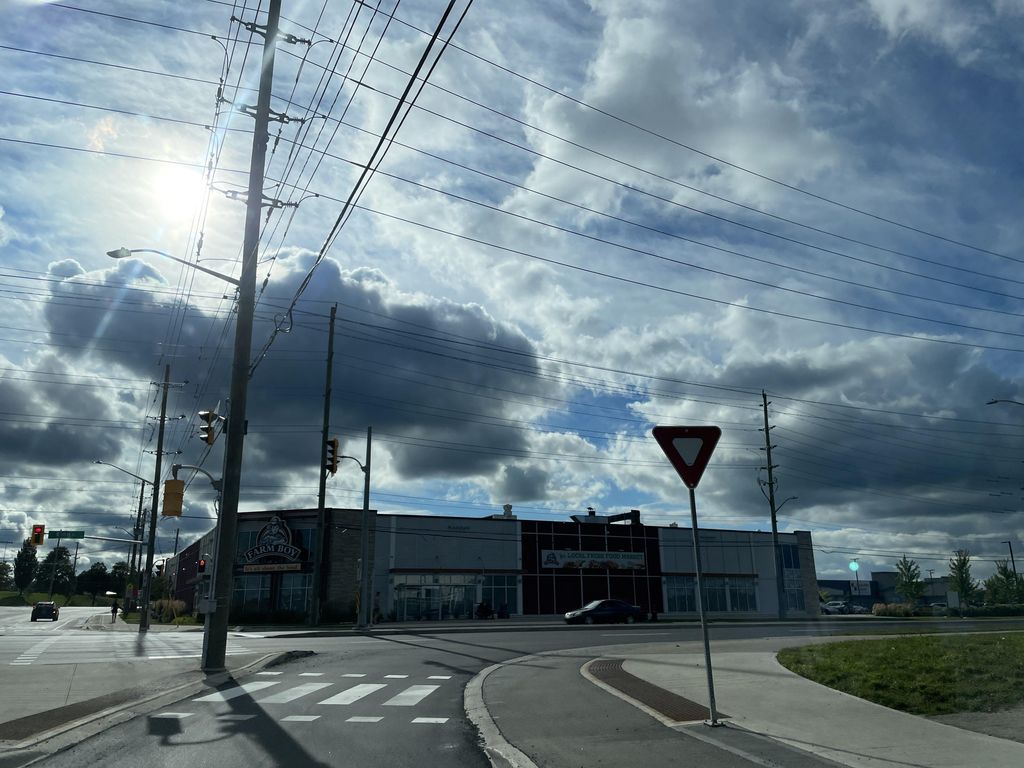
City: kitchener-waterloo